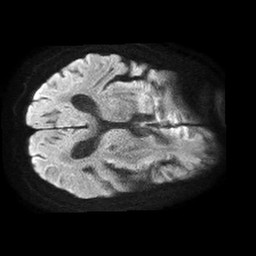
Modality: TRACE
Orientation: axial
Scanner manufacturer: philips
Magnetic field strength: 1.5 T
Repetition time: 4.6 s
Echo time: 0.08631 s